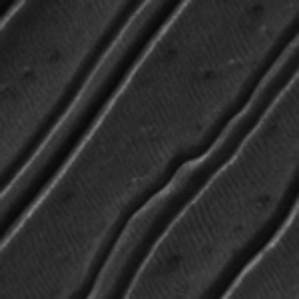
Label: frost